Question: I am designing SSRS 2005 report which has four subreports within a main report.
The report has a group header containing "" dataset field .Each subreport is grouped on the same "" field.This name field is also one of the column for the dataset of each subreport.
A rough format of the report is as shown below(For each name field of the main report dataset we have four sub reports)

I tried adding header with image as a group header of a table and subreports as table rows with all rows grouped by field but i am getting the same data in each report.
Can someone please guide me how to go about to get the desired output.
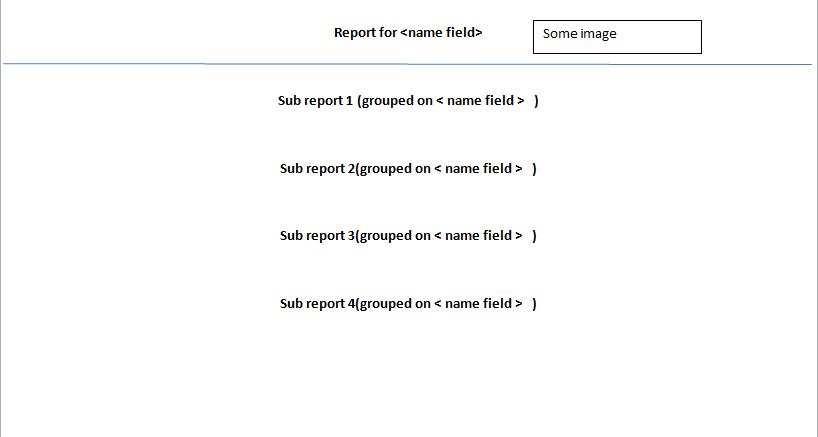
Answer: In order for subreports to filter the data from the parent report, you'll need to match a field from your main report (?) with the field in your subreport using the tab.
You should have a Parameter in your subreport and a Filter on the subreports data that uses the parameter. This way, each record in the main report will have each subreport filtered by your grouping field.
For more info:
<URL>